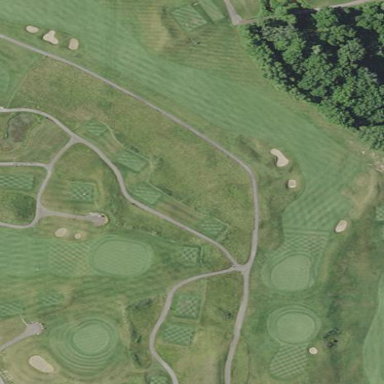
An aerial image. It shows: Golf fairway surrounded by grass.